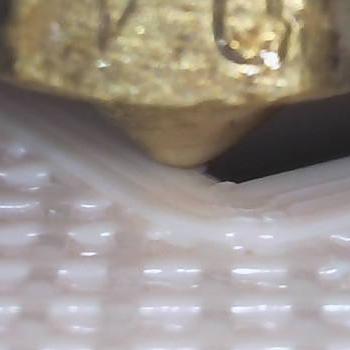
Flow rate: 126%